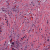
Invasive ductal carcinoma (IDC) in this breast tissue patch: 1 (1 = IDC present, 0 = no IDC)